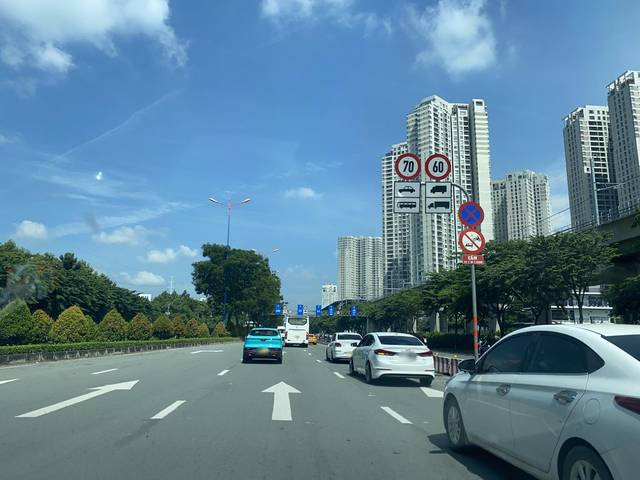
Region: Vietnam
Coordinates: 10.802, 106.745